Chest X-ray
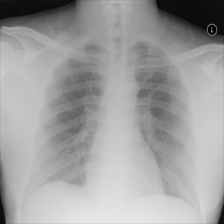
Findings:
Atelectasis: negative
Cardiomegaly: negative
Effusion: negative
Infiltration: negative
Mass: negative
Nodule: negative
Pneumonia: negative
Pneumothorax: negative
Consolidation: negative
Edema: negative
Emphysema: negative
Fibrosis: negative
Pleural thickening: negative
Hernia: negative